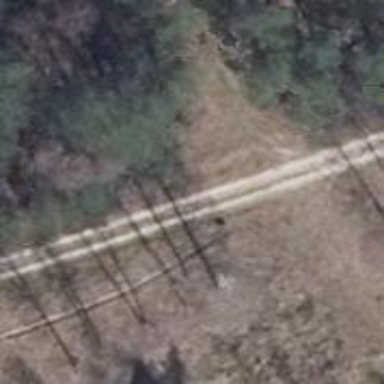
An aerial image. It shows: Dirt/sand track road.